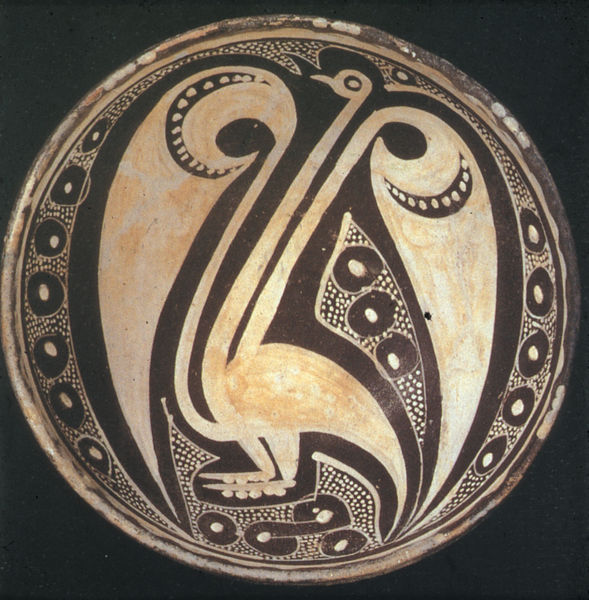
Titel: Schale aus dem Iran oder Zentralasien
Künstler: unbekannt
Standort: Kopenhagen
Institution: David Collection
Schlagwörter: dunkel, flügel, fuß, gott, kopf, körper, vogel, weiß, gelb, ocker, braun, elegant, geschwungen, hell, orange, schwarz, zeichnung, rot, tier, beige, malerei, muster, ornament, augen, gefieder, schale, schüssel, stehen, taube, teller, trauer, hals, natur, vögel, auge, perlen, kreis, rund, runf, keramik, ton, vase, beine, schwanz, füße, ente, schnabel, schwan, abstrakt, hellbraun, formen, klein, monochrom, rand, angst, brand, white, tafel, black, yellow, ornamente, verzierung, pattern, metall, strauss, plastik, umriss, bemalt, abstrahiert, foto, fotografie, punkte, schild, antike, gefäss, motiv, porzellan, orient, asien, scheibe, schwarzweiss, blanc, noir, stilisiert, kreise, tupfen, pfau, krallen, pelikan, mosaik, ornamental, flecken, china, diagonal, geometrisch, arabisch, zähne, voluten, chwarz, hubi, amulett, antik, griechen, greek, roman, griechisch, schwingen, griechenland, schweiff, bemalung, eule, bird, peacock, ausstellungsstück, glasur, gebrannt, majolika, tränen, rundungen, urn, rumpf, indianisch, eier, archäologie, kringel, oiseau, köfper, motif, graphique, ornement, fundstück, pottery, afrikanisch, arachische kunst, arfikanisch, australien, eingebohren, gebrann, grüns, rotfigurig, zweifarbenbrand, bol, ceramique, ailes, point, plate, coupe, tan, jug, symbol, african american, bowl, blak, pointilliste, phoenix, ashes, ethnic, tribal, grecian, vogelstrauß, schwarz beige, bec, rising, egyption, phoenitian